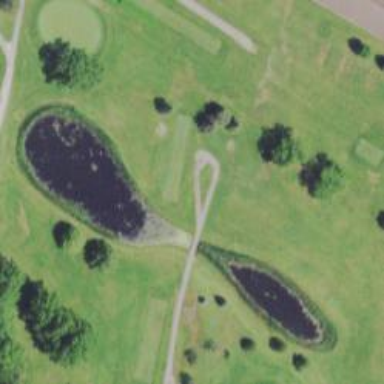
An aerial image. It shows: Path for both roads and golfers.